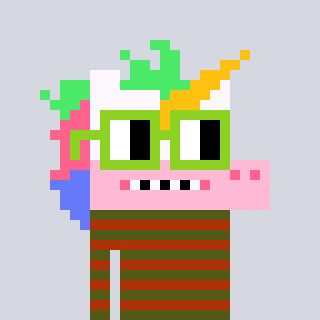
a pixel art character with square light green glasses, a unicorn-shaped head and a hotbrown-colored body on a cool background